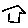
Label: house